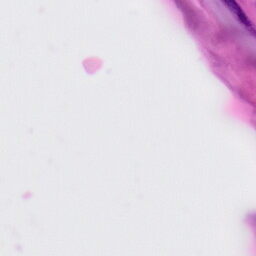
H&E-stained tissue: Skin